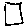
Label: square